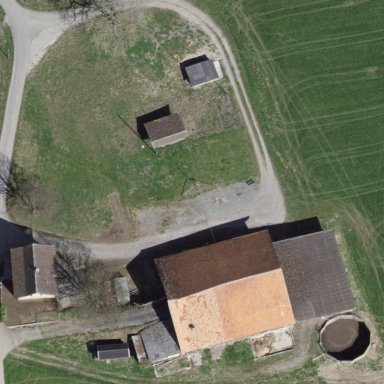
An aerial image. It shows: Farmyard area.